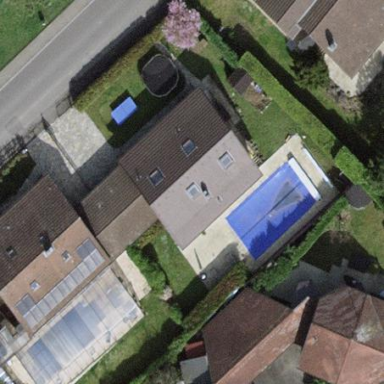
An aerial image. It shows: Garden surrounded by fence.